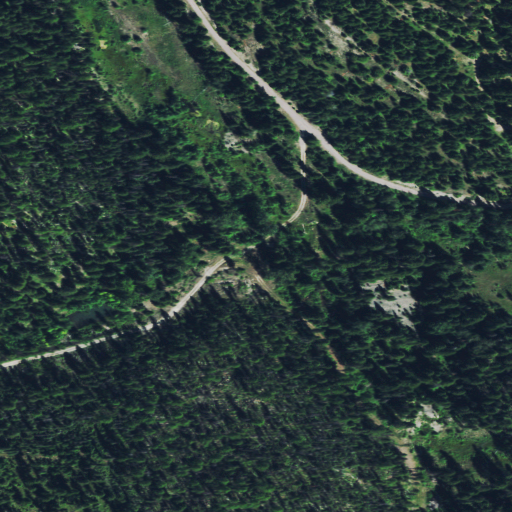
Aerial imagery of valley in Montana named Day Gulch containing only evergreen forest